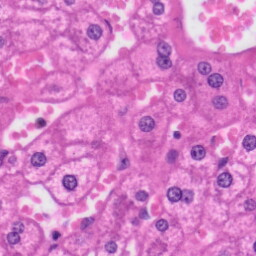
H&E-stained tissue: Liver